Question: I an trying to implement a screen like below:

For that, I am using following code. It is not working at all.
'''
HorizontalFieldManager outerManager = new HorizontalFieldManager(FIELD_BOTTOM|USE_ALL_HEIGHT);
outerManager.setBackground(BackgroundFactory.createBitmapBackground(Bitmap.getBitmapResource("img/bghome.png")));
final FCLabelField selectedLabel = new FCLabelField("Hello World", LabelField.USE_ALL_WIDTH | DrawStyle.HCENTER);
selectedLabel.setFontColor(Color.BLACK);
selectedLabel.setBackground(BackgroundFactory.createSolidBackground(0x00cccccc));
outerManager.add(selectedLabel);
HorizontalFieldManager innerManager = new HorizontalFieldManager();
innerManager.setPadding(0, 10, 0, 10);
innerManager.add(new ButtonField( "Button 1", ButtonField.CONSUME_CLICK | ButtonField.FIELD_RIGHT ));
innerManager.add(new ButtonField( "Button 2", ButtonField.CONSUME_CLICK | ButtonField.FIELD_RIGHT ));
innerManager.add(new ButtonField( "Button 3", ButtonField.CONSUME_CLICK | ButtonField.FIELD_RIGHT ));
innerManager.add(tab4);
innerManager.add(tab5);
outerManager.add(innerManager);
innerManager.setBackground(BackgroundFactory.createSolidBackground(0x00cccccc));
add(outerManager);
'''
What is the problem in my code? How I can set a screen like above?
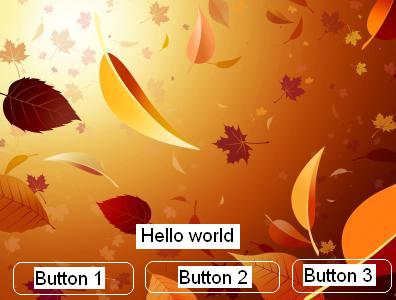
Answer: There are several ways to achieve what you asked. One way is to use the 'setStatus()' method as suggested (it will work only for screens of type 'MainScreen' and won't work for screens of type 'FullScreen'). Another alternative would be to do the alignment to bottom .
Important alignment rules to remember:
- A HorizontalFieldManager can only align fields vertically. When adding fields to horizontal manager, only these alignment styles have effect: FIELD_TOP, FIELD_VCENTER, FIELD_BOTTOM. - A VerticalFieldManager can only align fields horizontally. When adding fields to vertical field manager, only these alignment styles have effect: FIELD_LEFT, FIELD_HCENTER, FIELD_RIGHT.
Here is a code snippet that does what you asked.
'''
public class UISandbox extends MainScreen {
public UISandbox() {
super(NO_VERTICAL_SCROLL | NO_HORIZONTAL_SCROLL | USE_ALL_HEIGHT | USE_ALL_WIDTH);
HorizontalFieldManager outerManager = new HorizontalFieldManager(USE_ALL_HEIGHT);
outerManager.setBackground(BackgroundFactory.createBitmapBackground(Bitmap.getBitmapResource("img/bghome.png")));
VerticalFieldManager innerMngr = new VerticalFieldManager(USE_ALL_WIDTH | FIELD_BOTTOM);
final LabelField selectedLabel = new LabelField("Hello World", FIELD_HCENTER) {
protected void paint(Graphics g) {
g.setColor(Color.BLACK);
super.paint(g);
}
};
selectedLabel.setBackground(BackgroundFactory.createSolidBackground(0x00cccccc));
innerMngr.add(selectedLabel);
GridFieldManager innerInnerMngr = new GridFieldManager(1, 3, USE_ALL_WIDTH);
innerInnerMngr.setPadding(10, 0, 10, 0);
innerInnerMngr.setColumnProperty(0, GridFieldManager.AUTO_SIZE, 0);
innerInnerMngr.setColumnProperty(1, GridFieldManager.AUTO_SIZE, 0);
innerInnerMngr.setColumnProperty(2, GridFieldManager.AUTO_SIZE, 0);
innerInnerMngr.add(new ButtonField("Button 1", ButtonField.CONSUME_CLICK | FIELD_HCENTER));
innerInnerMngr.add(new ButtonField("Button 2", ButtonField.CONSUME_CLICK | FIELD_HCENTER));
innerInnerMngr.add(new ButtonField("Button 3", ButtonField.CONSUME_CLICK | FIELD_HCENTER));
innerMngr.add(innerInnerMngr);
outerManager.add(innerMngr);
add(outerManager);
}
}
'''